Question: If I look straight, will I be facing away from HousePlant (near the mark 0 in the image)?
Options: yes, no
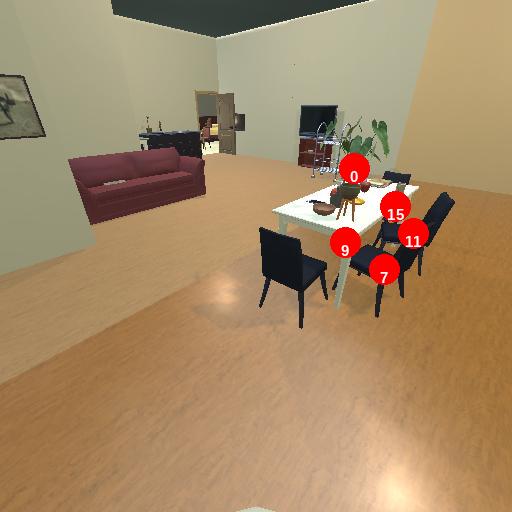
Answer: yes